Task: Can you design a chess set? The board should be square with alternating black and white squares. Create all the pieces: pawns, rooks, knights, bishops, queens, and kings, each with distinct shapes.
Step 3144:
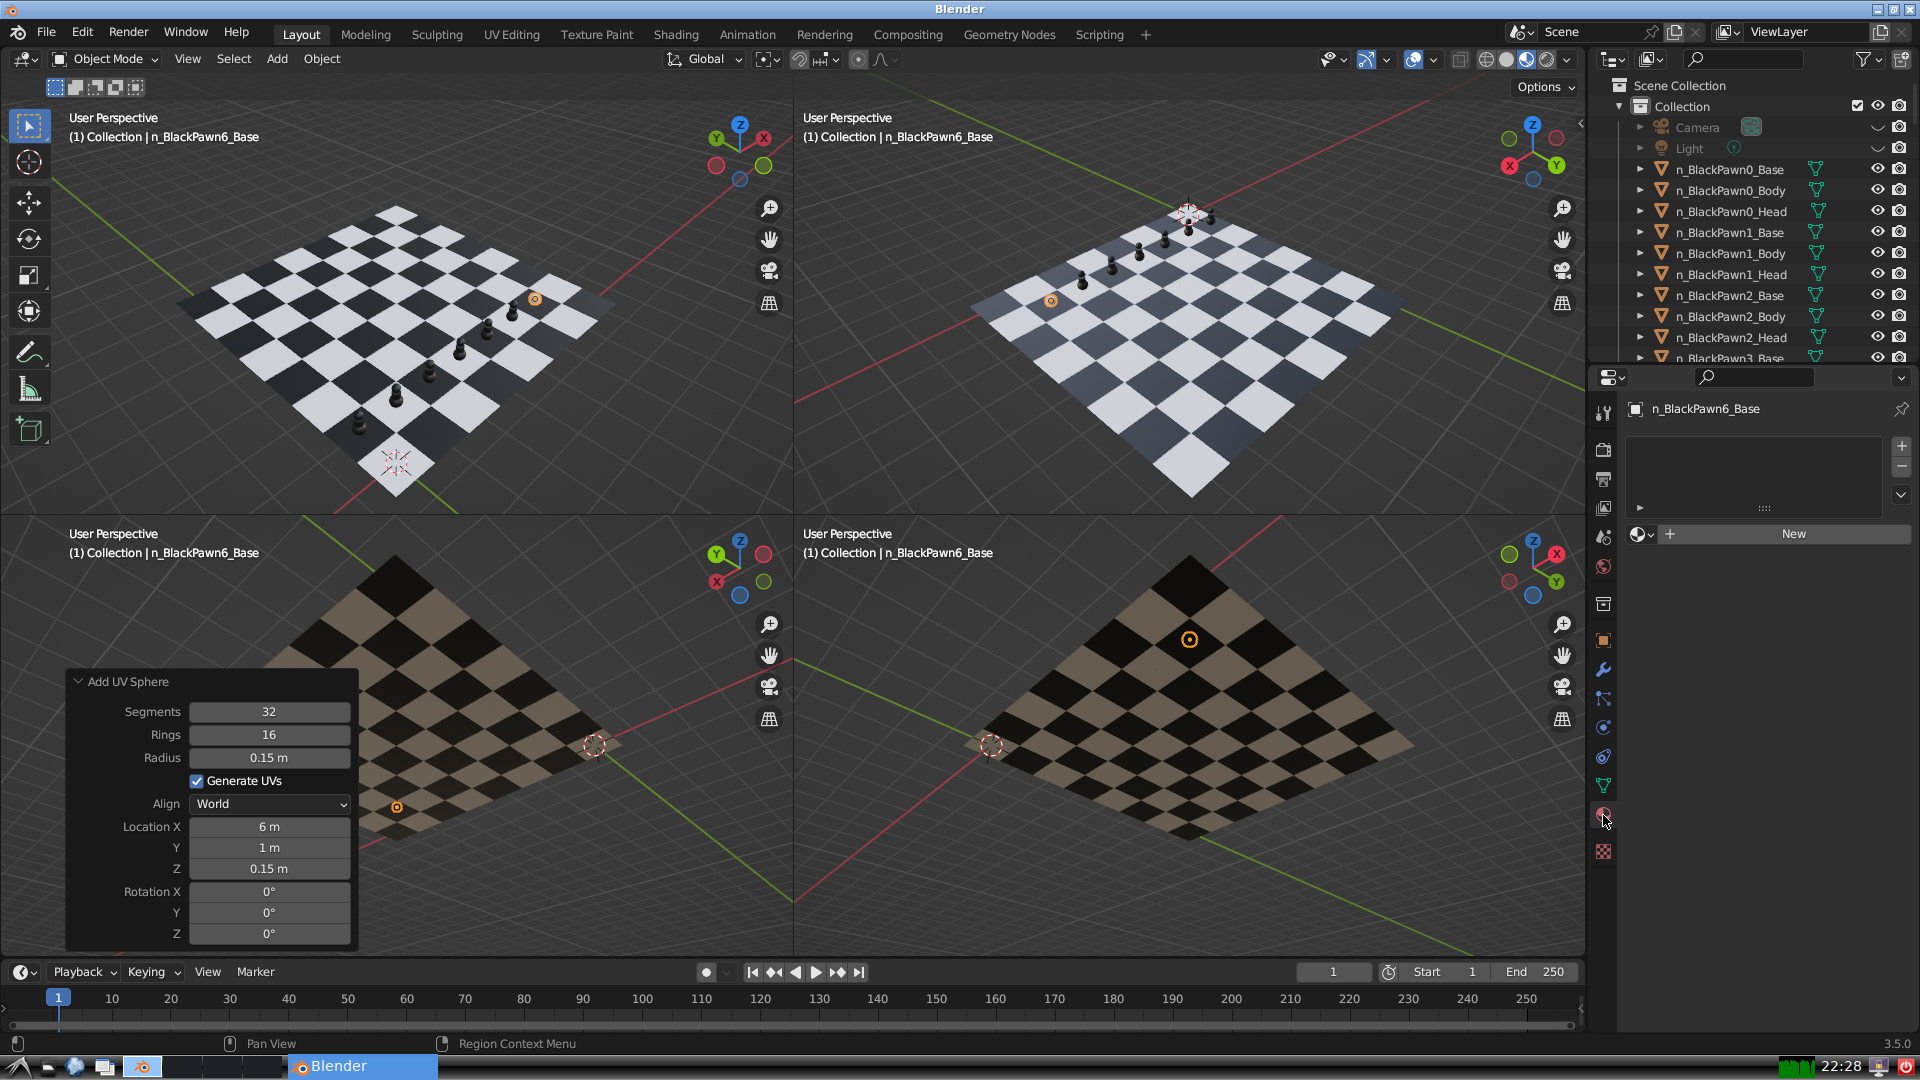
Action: {"mouse_move": [1636, 534]}